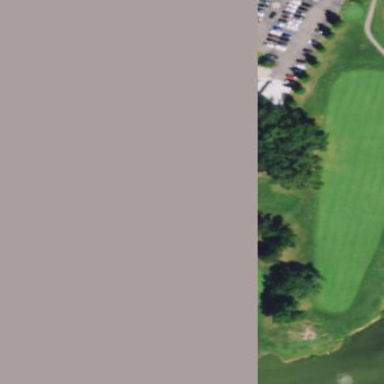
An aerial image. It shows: Rough grassy area used for golf.